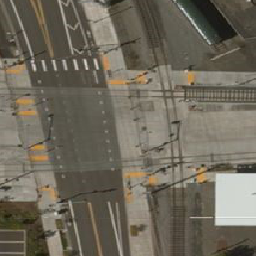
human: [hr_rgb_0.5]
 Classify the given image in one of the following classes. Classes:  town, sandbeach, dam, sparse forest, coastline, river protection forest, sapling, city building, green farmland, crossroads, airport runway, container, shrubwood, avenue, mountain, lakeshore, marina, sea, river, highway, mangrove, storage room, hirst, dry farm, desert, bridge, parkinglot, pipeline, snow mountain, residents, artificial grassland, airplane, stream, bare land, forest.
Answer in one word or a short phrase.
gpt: crossroads